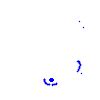
Particle: kaon